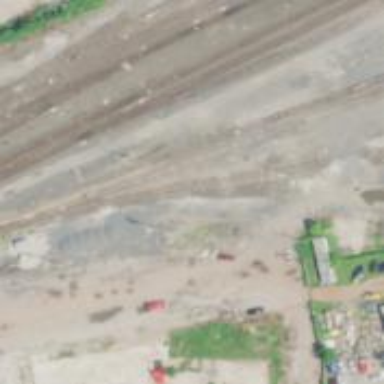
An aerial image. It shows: Railway yard.